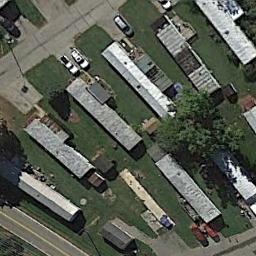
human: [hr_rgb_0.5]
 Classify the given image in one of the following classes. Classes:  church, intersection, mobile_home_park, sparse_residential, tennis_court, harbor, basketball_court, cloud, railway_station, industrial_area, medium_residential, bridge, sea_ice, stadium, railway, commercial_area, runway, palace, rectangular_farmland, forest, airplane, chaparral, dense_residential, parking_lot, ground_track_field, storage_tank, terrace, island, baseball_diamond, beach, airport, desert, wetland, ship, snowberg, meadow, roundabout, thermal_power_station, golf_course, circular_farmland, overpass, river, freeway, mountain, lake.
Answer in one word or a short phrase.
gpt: mobile_home_park